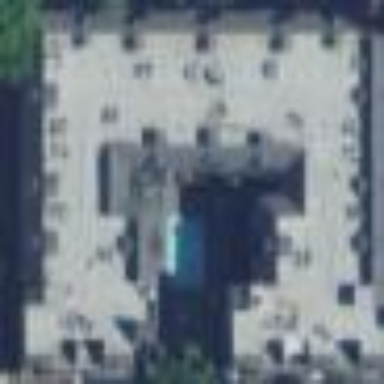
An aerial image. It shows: Image showing building with apartments.